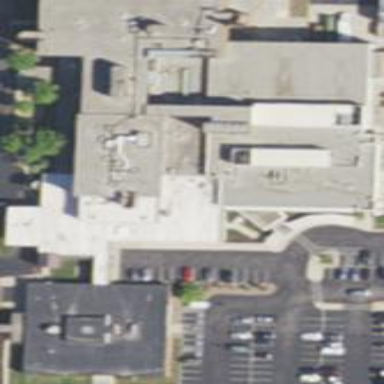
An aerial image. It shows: Hospital building.